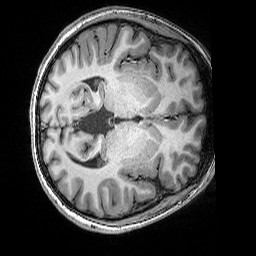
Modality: T1w
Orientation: axial
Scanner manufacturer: siemens
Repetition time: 2.25 s
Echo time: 0.00418 s